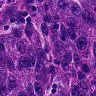
Metastatic tissue present: yes